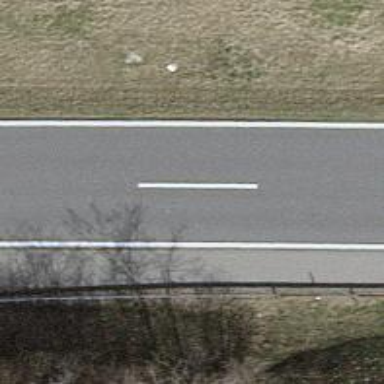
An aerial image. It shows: Motorway.